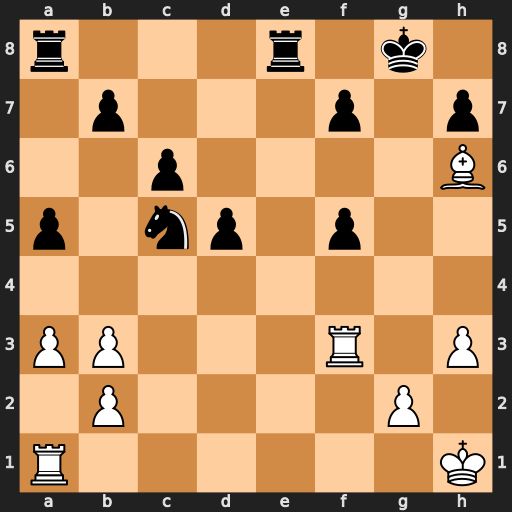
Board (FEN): r3r1k1/1p3p1p/2p4B/p1np1p2/8/PP3R1P/1P4P1/R6K
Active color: w
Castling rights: -
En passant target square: -
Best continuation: Rg3+ Kh8 Bg7+